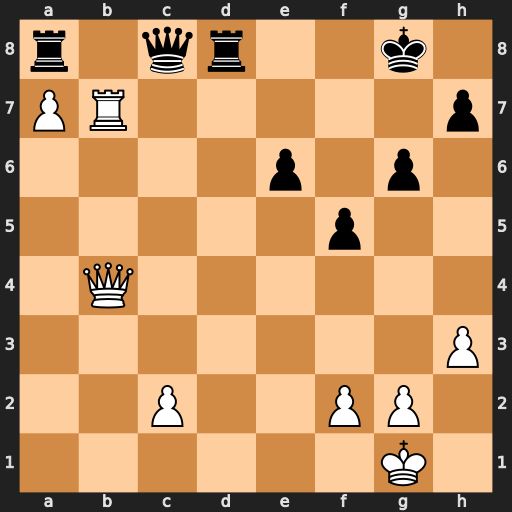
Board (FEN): r1qr2k1/PR5p/4p1p1/5p2/1Q6/7P/2P2PP1/6K1
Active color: w
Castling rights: -
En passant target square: -
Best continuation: Qe7 Qxb7 Qxb7